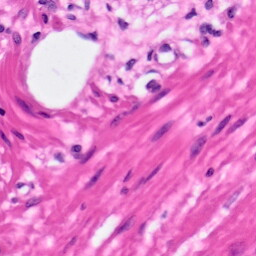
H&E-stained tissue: Pancreatic